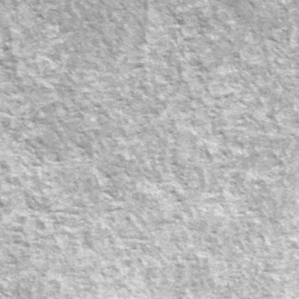
Label: frost